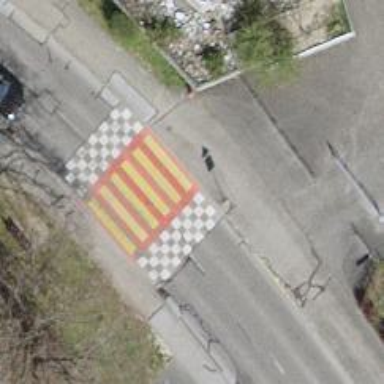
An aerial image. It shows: Marked crossing with zebra stripes on the road.